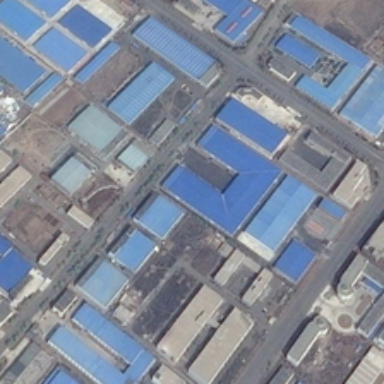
Many buildings are in an industrial area .